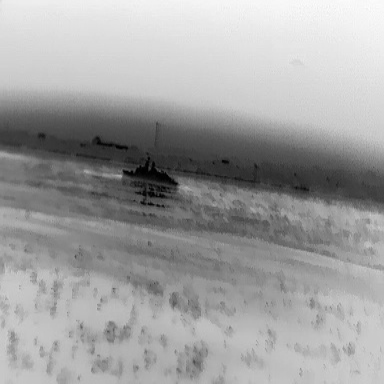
There is a warship in the infrared image.